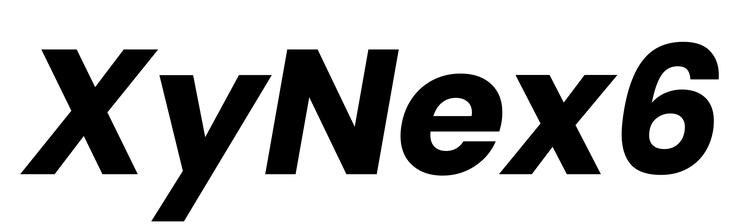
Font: Poppins-BoldItalic